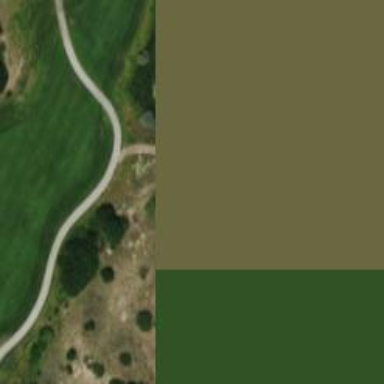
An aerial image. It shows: High-quality path for golf carts on grade 1 tracktype.